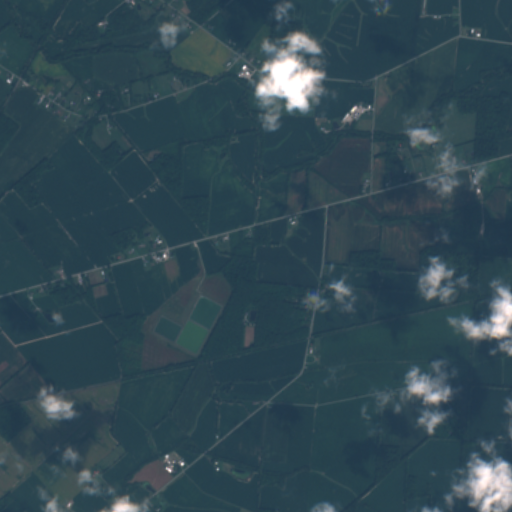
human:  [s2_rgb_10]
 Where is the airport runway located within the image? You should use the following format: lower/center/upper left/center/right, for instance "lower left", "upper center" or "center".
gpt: The airport runway is located in the upper right of the image.
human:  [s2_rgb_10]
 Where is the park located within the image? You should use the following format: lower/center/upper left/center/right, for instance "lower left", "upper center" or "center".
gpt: There is no park in the image.